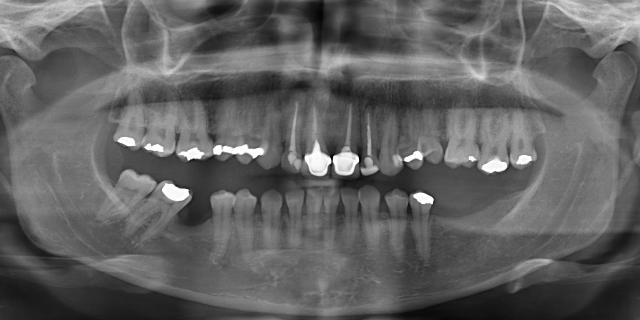
adult